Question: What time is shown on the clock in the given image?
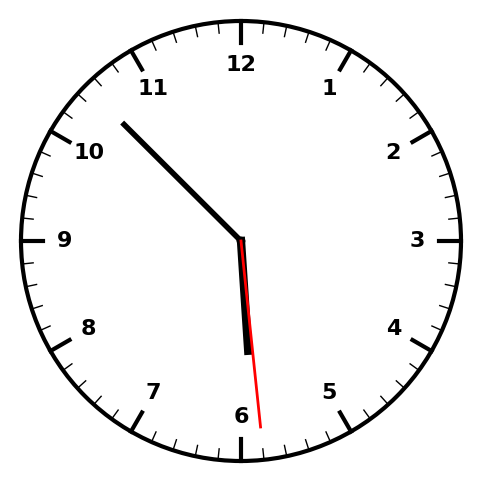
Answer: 05:52:29